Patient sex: M
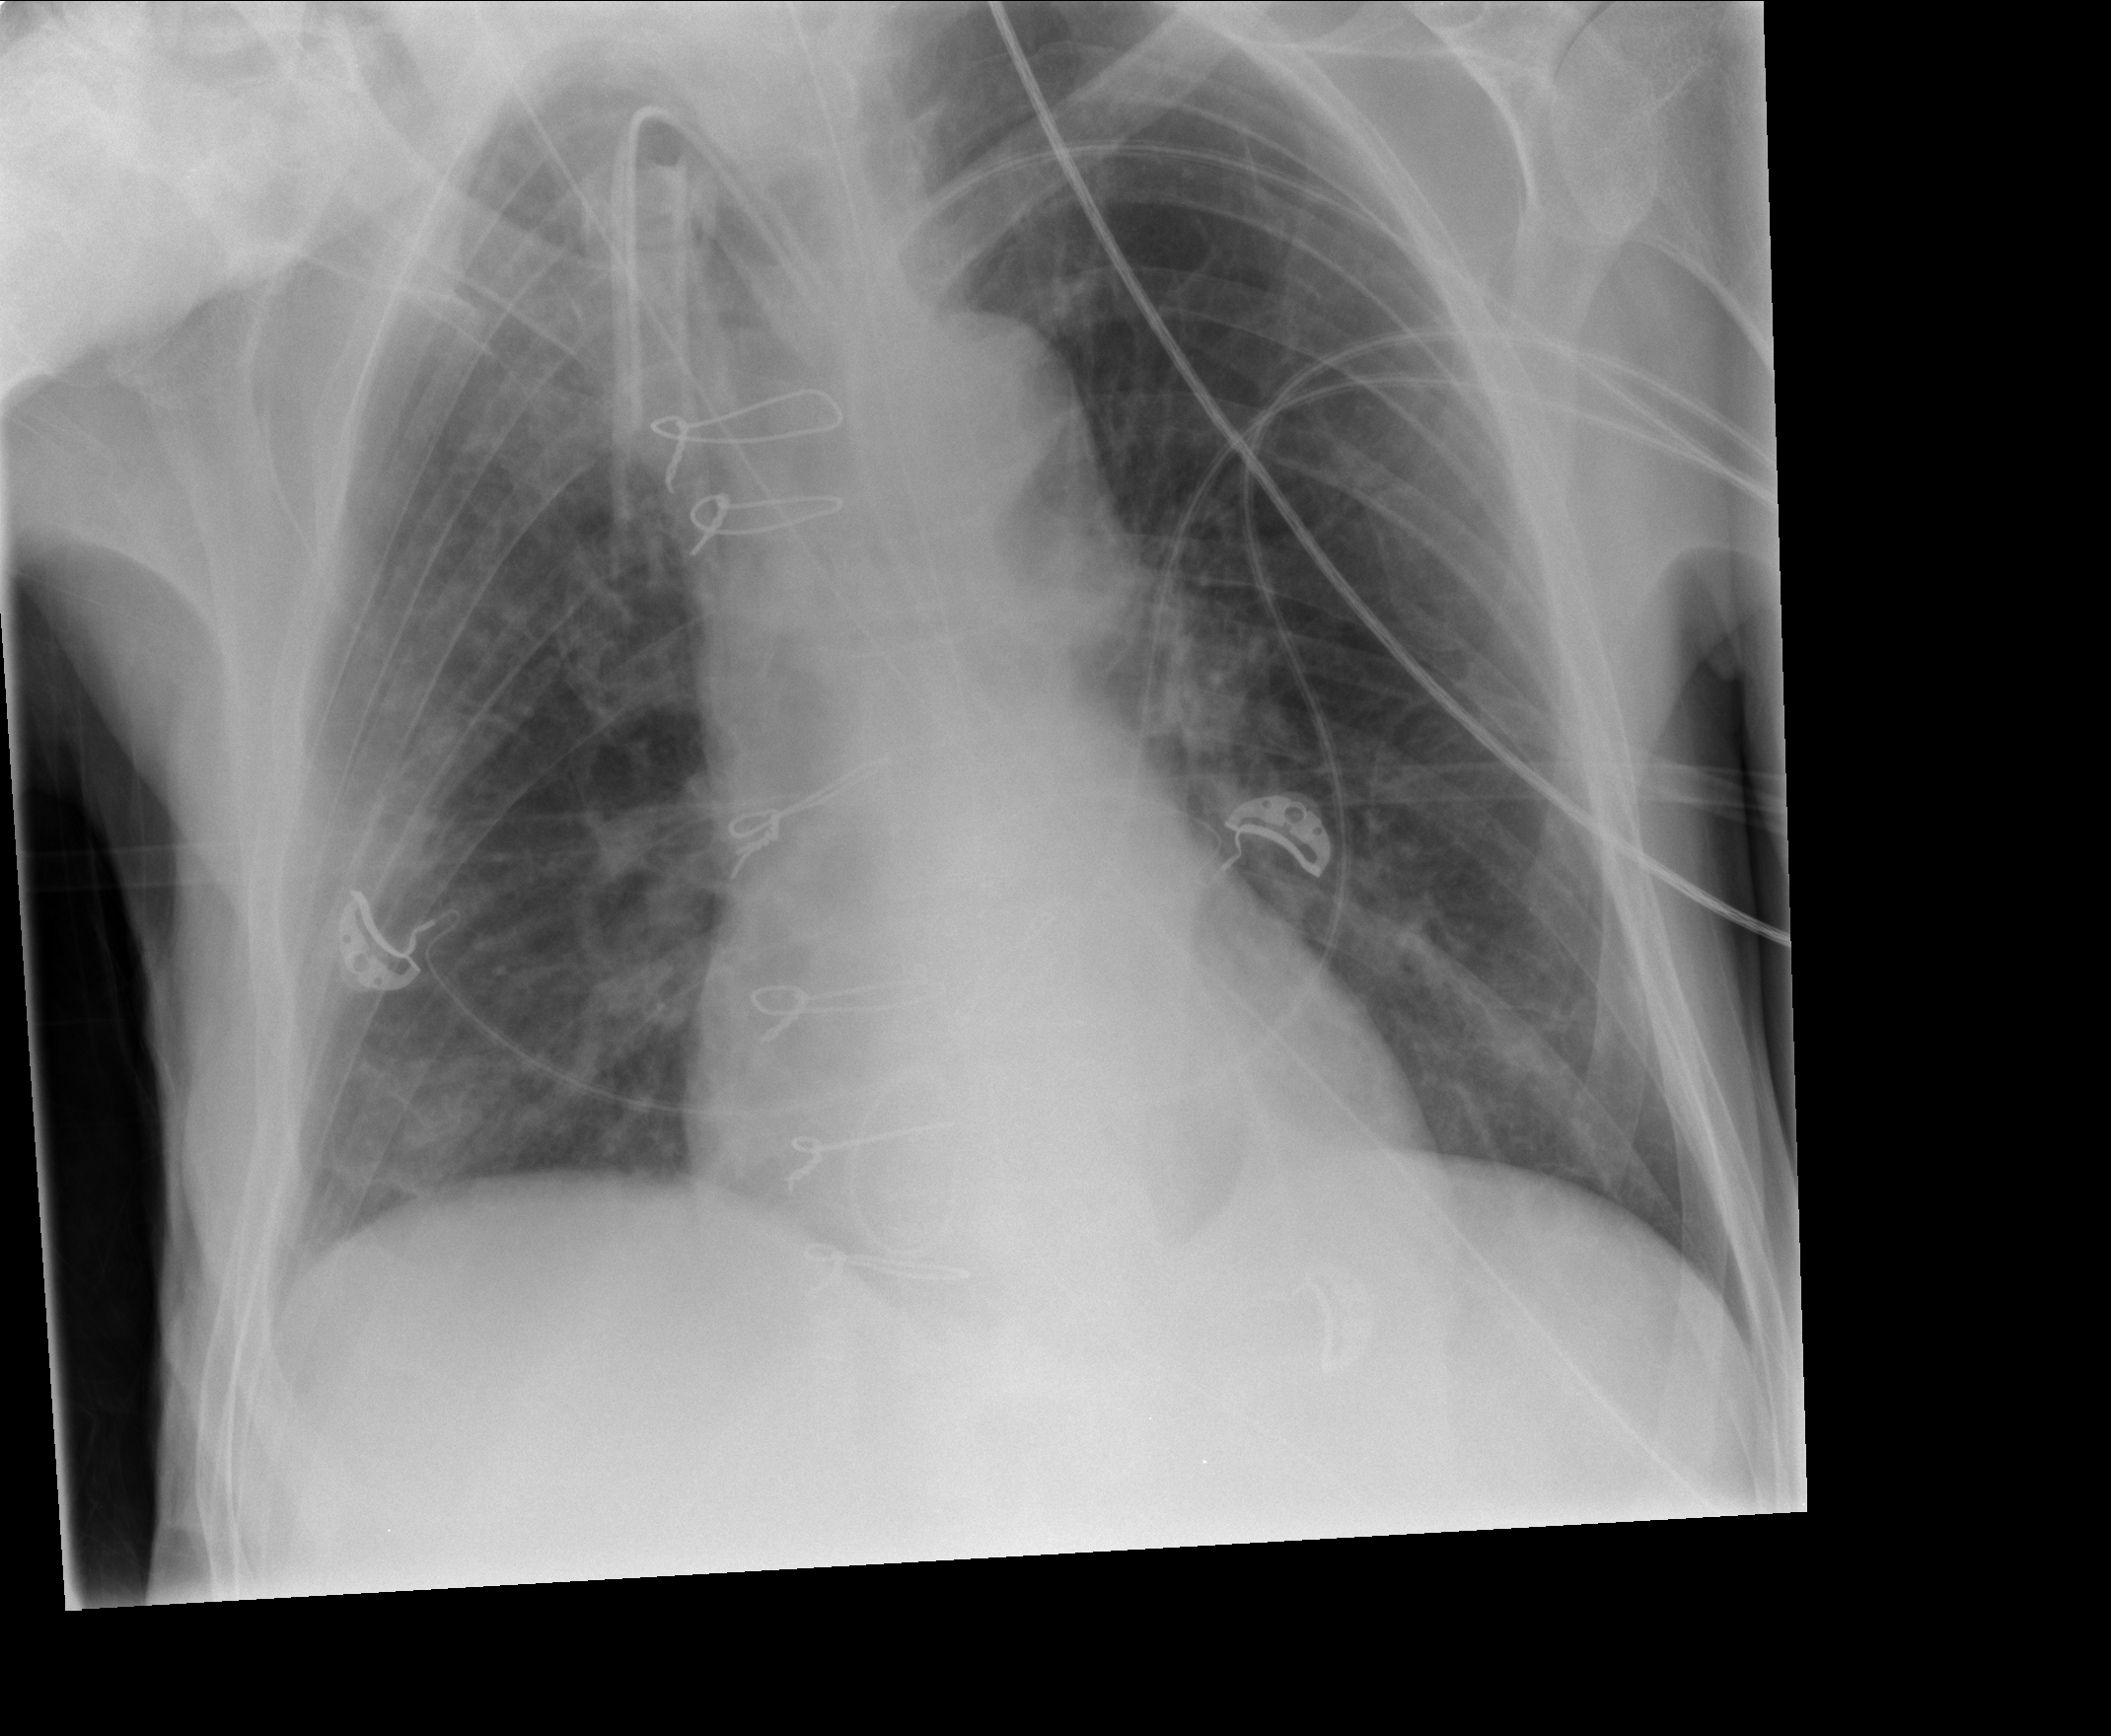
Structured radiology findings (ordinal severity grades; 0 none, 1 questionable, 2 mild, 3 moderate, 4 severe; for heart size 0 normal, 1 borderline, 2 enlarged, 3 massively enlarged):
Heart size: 0
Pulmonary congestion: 1
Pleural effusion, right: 0
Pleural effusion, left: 0
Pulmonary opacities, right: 2
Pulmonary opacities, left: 1
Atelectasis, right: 2
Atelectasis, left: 2